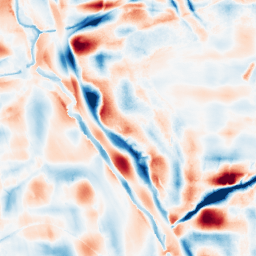
Category: wavelet
Decomposition family: wavelet_dwt
Decomposition parameters: wavelet: coif2
level: 5
Upsampling method: regularized
Upsampling parameters: scale: 4
lambda_reg: 0.001
Upsampling scale: 4